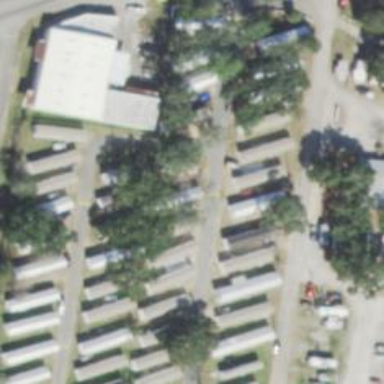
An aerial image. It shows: Residential area known as trailer park.